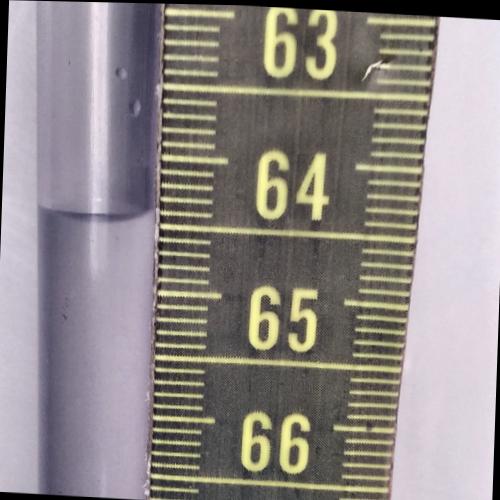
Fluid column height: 64.4 cm